Aerial crown-view tile of a tropical tree (Barro Colorado Island, Panama), acquired 20240918:
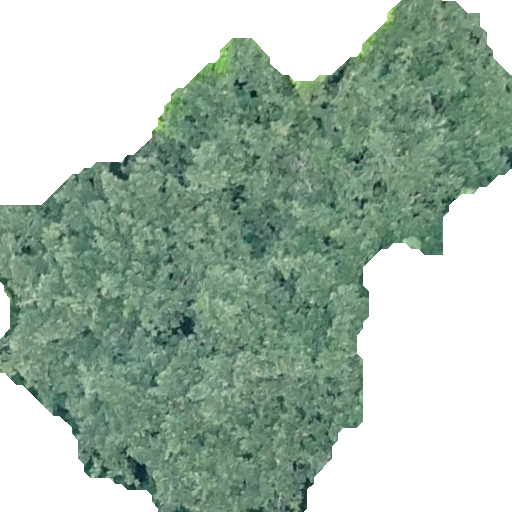
Species: Ficus obtusifolia
GBIF accepted scientific name: Ficus obtusifolia
Crown area: 258.94 m²